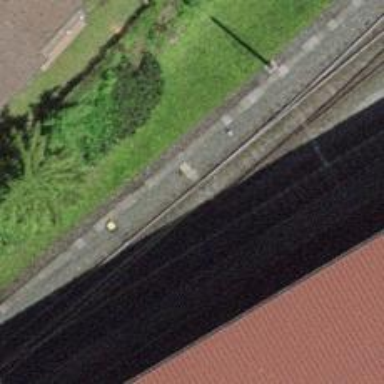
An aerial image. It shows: Single railway track with electrified contact line.